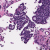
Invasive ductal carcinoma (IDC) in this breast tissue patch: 1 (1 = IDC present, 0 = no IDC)